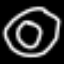
Label: donut